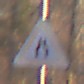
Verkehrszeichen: VerengteFahrbahn
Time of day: SunriseSunset
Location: Outdoor (Nature)
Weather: Clear
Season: Autumn
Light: Natural